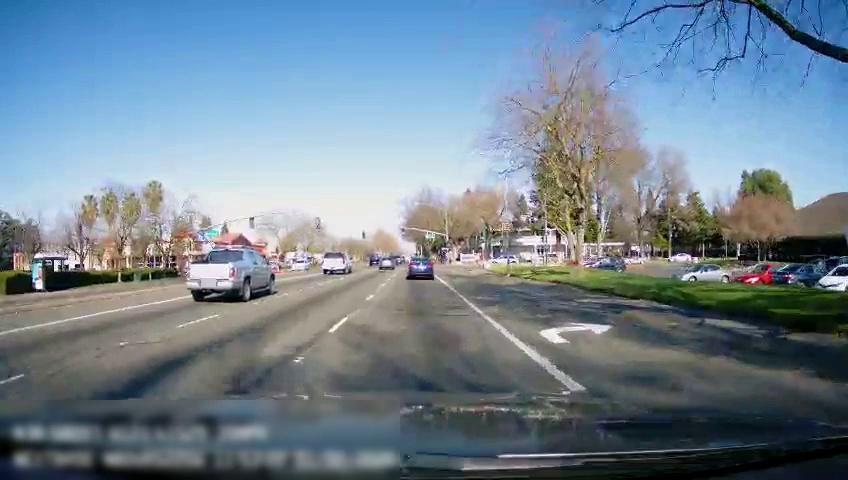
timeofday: Day
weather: Sunny
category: Drivable Space
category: Drivable Space
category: Vehicles | Truck
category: Vehicles | Car
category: Vehicles | Car
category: Vehicles | Truck
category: Vehicles | Car
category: Vehicles | Car
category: Vehicles | SUV
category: Lanes | Alternate Lane
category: Lanes | Alternate Lane
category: Lanes | Current Lane
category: Traffic | Signs
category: Traffic | Signs
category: Traffic | Lights
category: Traffic | Lights